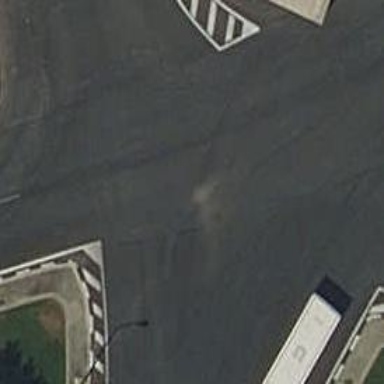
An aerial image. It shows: Tertiary road with asphalt surface.